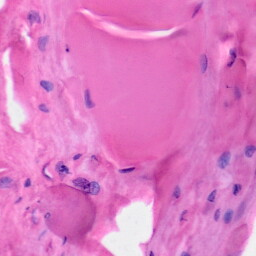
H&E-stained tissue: Skin